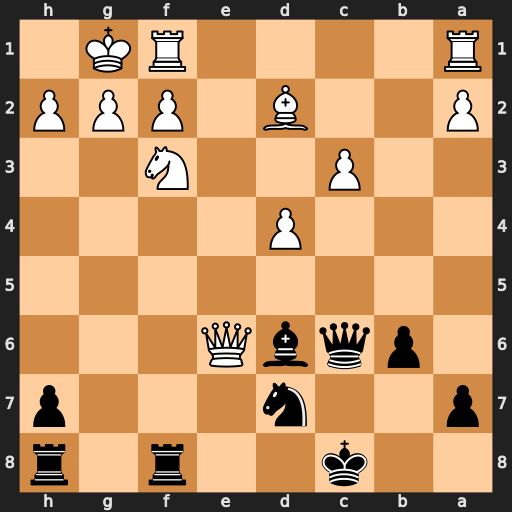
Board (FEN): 2k2r1r/p2n3p/1pqbQ3/8/3P4/2P2N2/P2B1PPP/R4RK1
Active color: b
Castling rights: -
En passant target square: -
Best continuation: Bxh2+ Nxh2 Qxe6